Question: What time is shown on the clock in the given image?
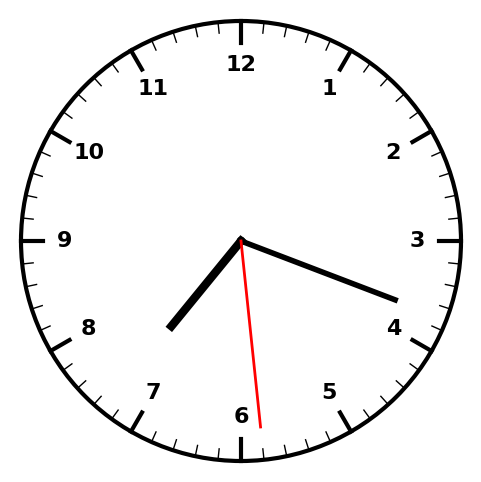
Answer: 07:18:29